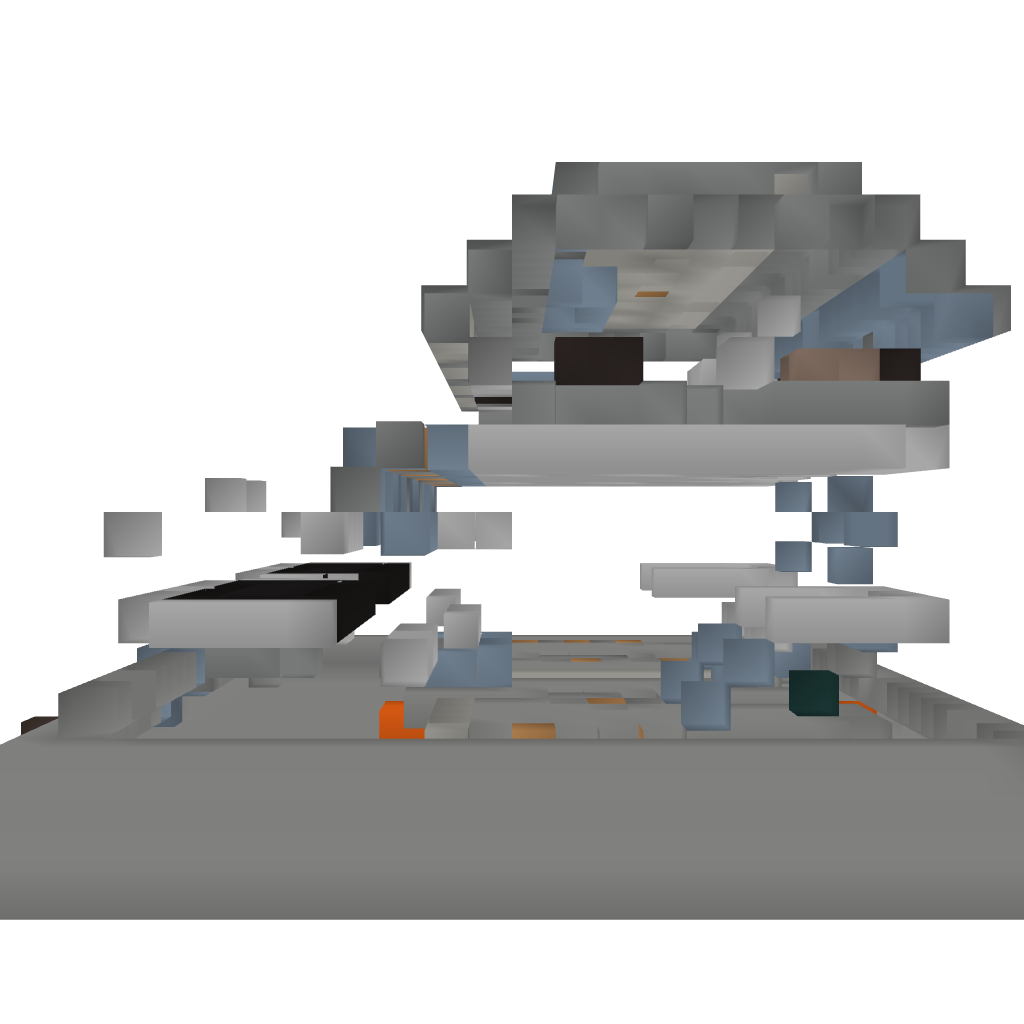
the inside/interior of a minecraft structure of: Mountain house